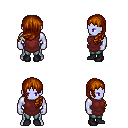
a pixel art fantasy rpg character, male body template, dark elf, purple skin, maroon tunic, teal pants, brunette left-swept hairstyle, black shoes, four views (front, back, left, right), 2x2 character sprite sheet, small pixel art, hard edges, no anti-aliasing